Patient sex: M
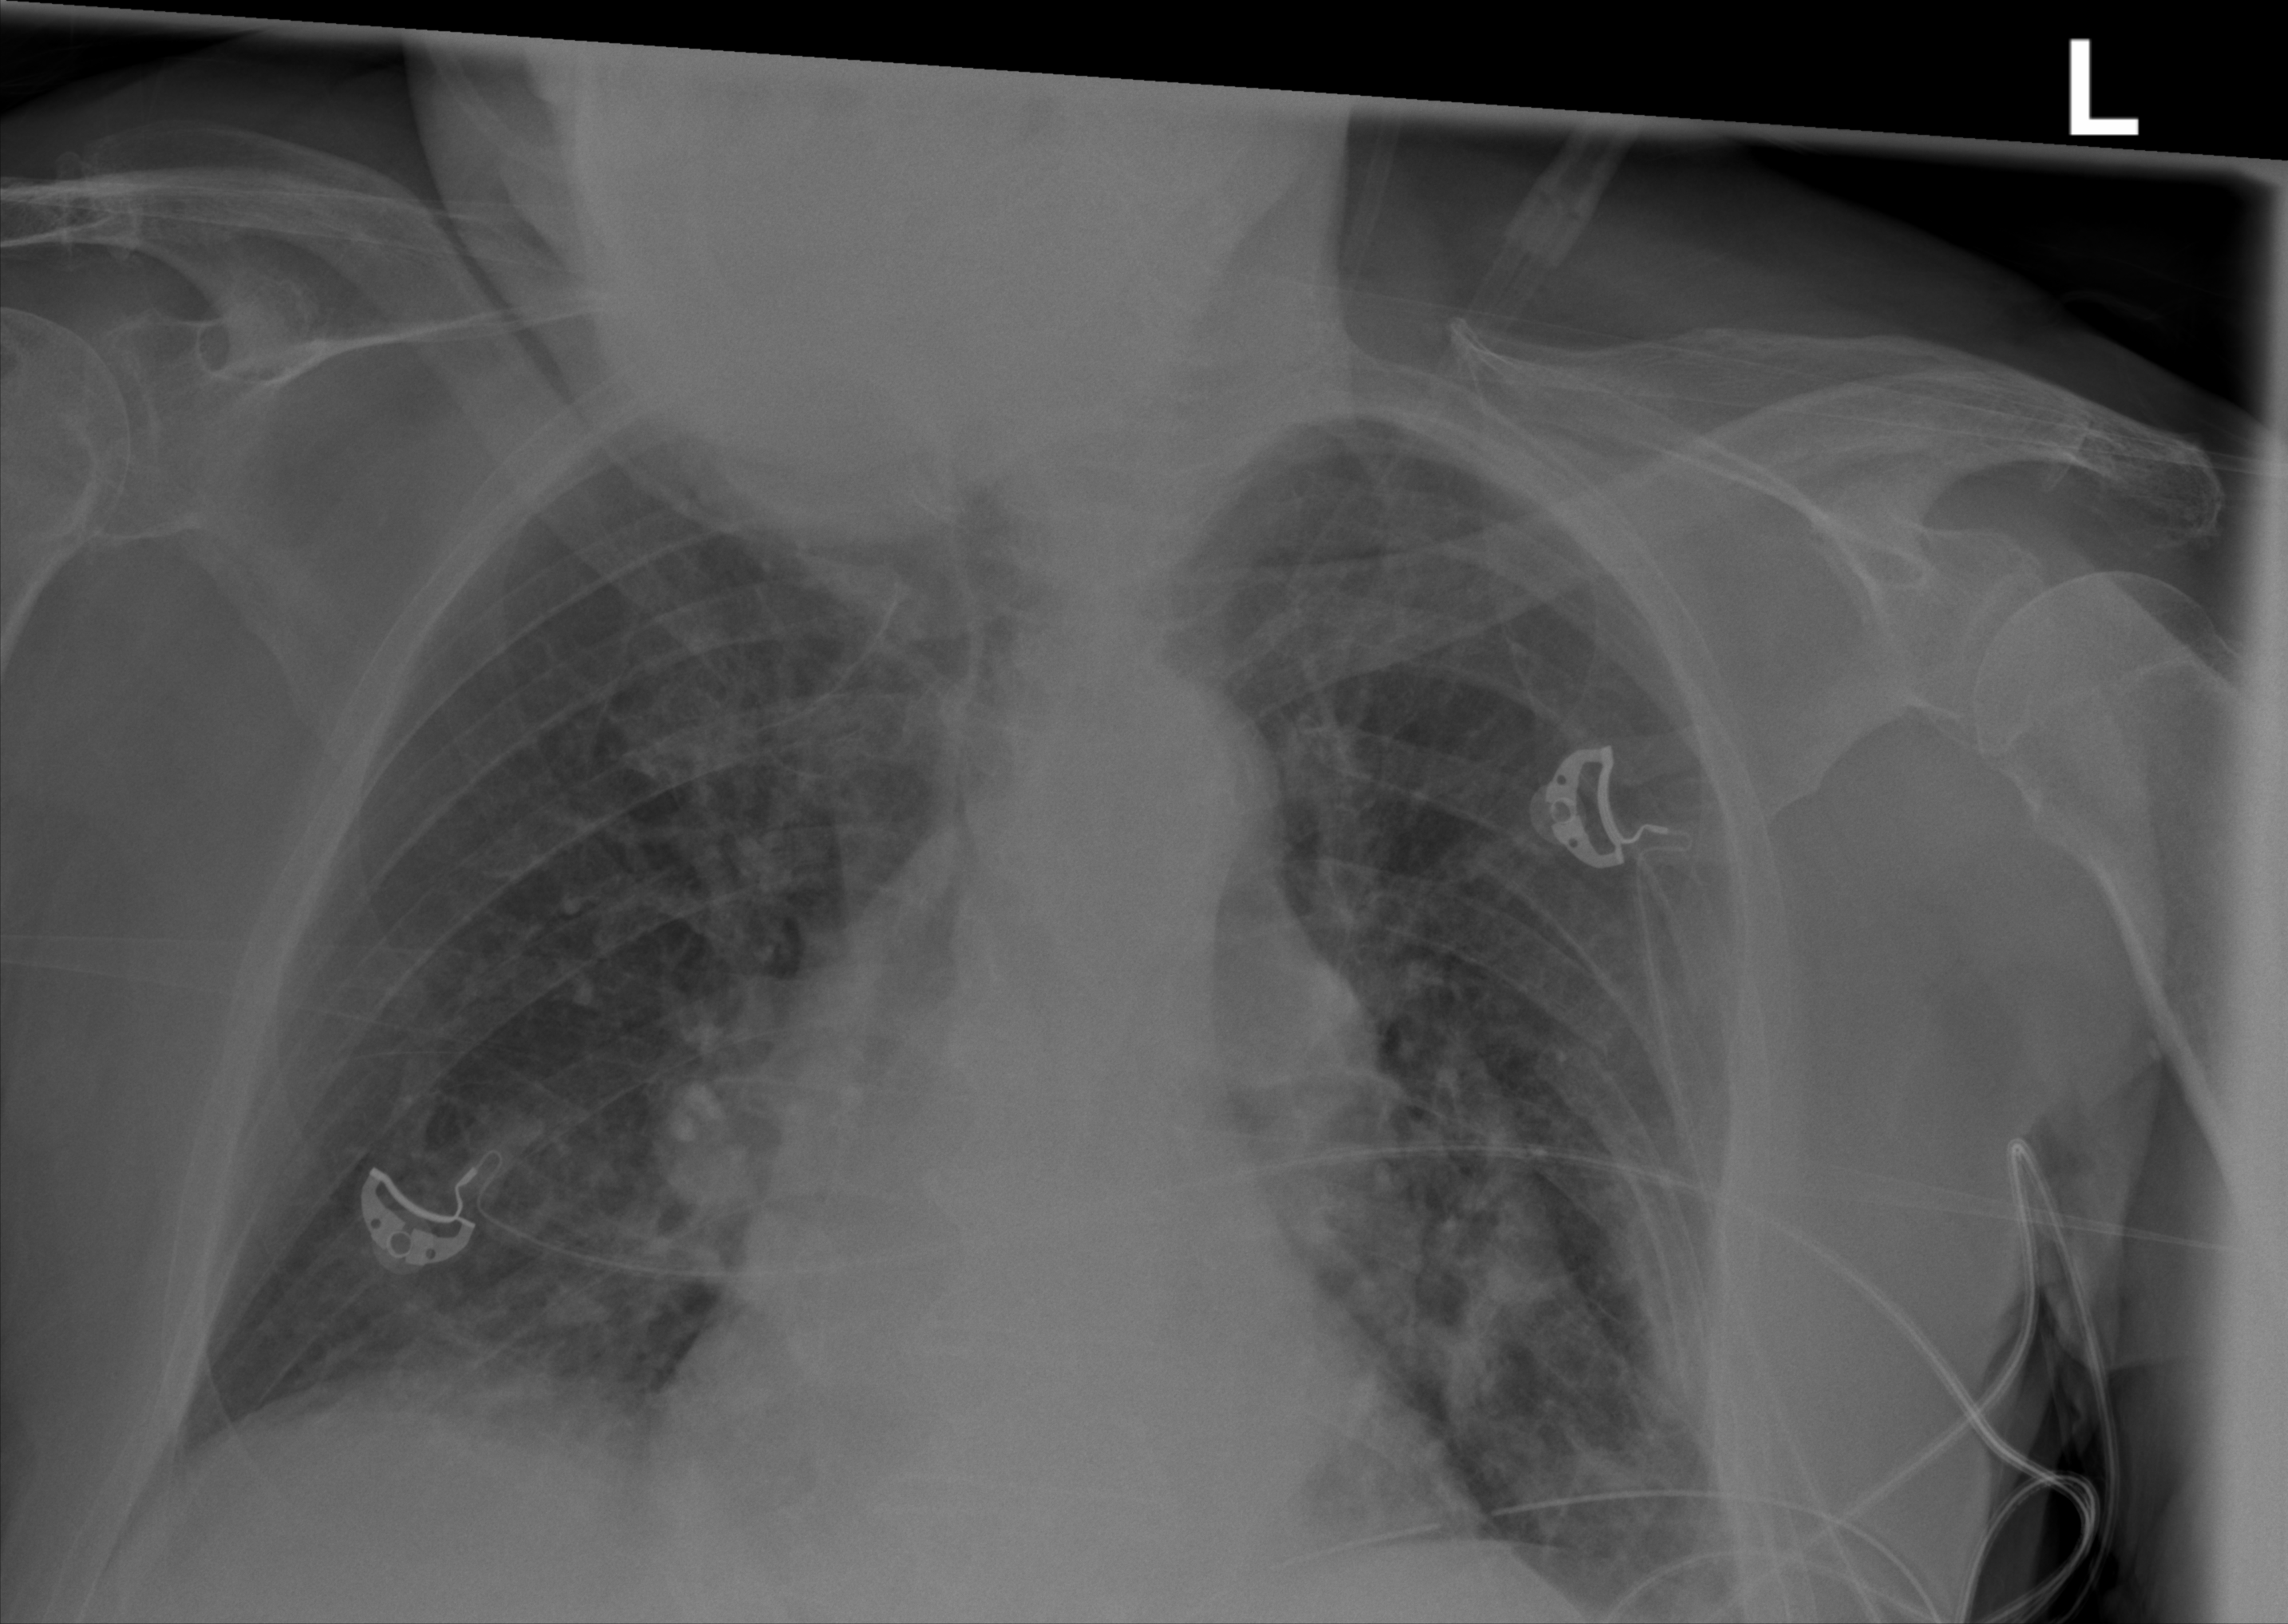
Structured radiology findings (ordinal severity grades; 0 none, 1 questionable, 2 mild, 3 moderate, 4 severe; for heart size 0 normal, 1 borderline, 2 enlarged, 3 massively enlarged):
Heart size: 1
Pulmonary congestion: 0
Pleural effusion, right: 0
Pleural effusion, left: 0
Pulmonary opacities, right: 0
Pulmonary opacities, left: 0
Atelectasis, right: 2
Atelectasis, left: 2